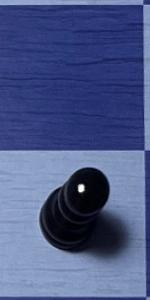
Label: Pawn_Black